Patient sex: M
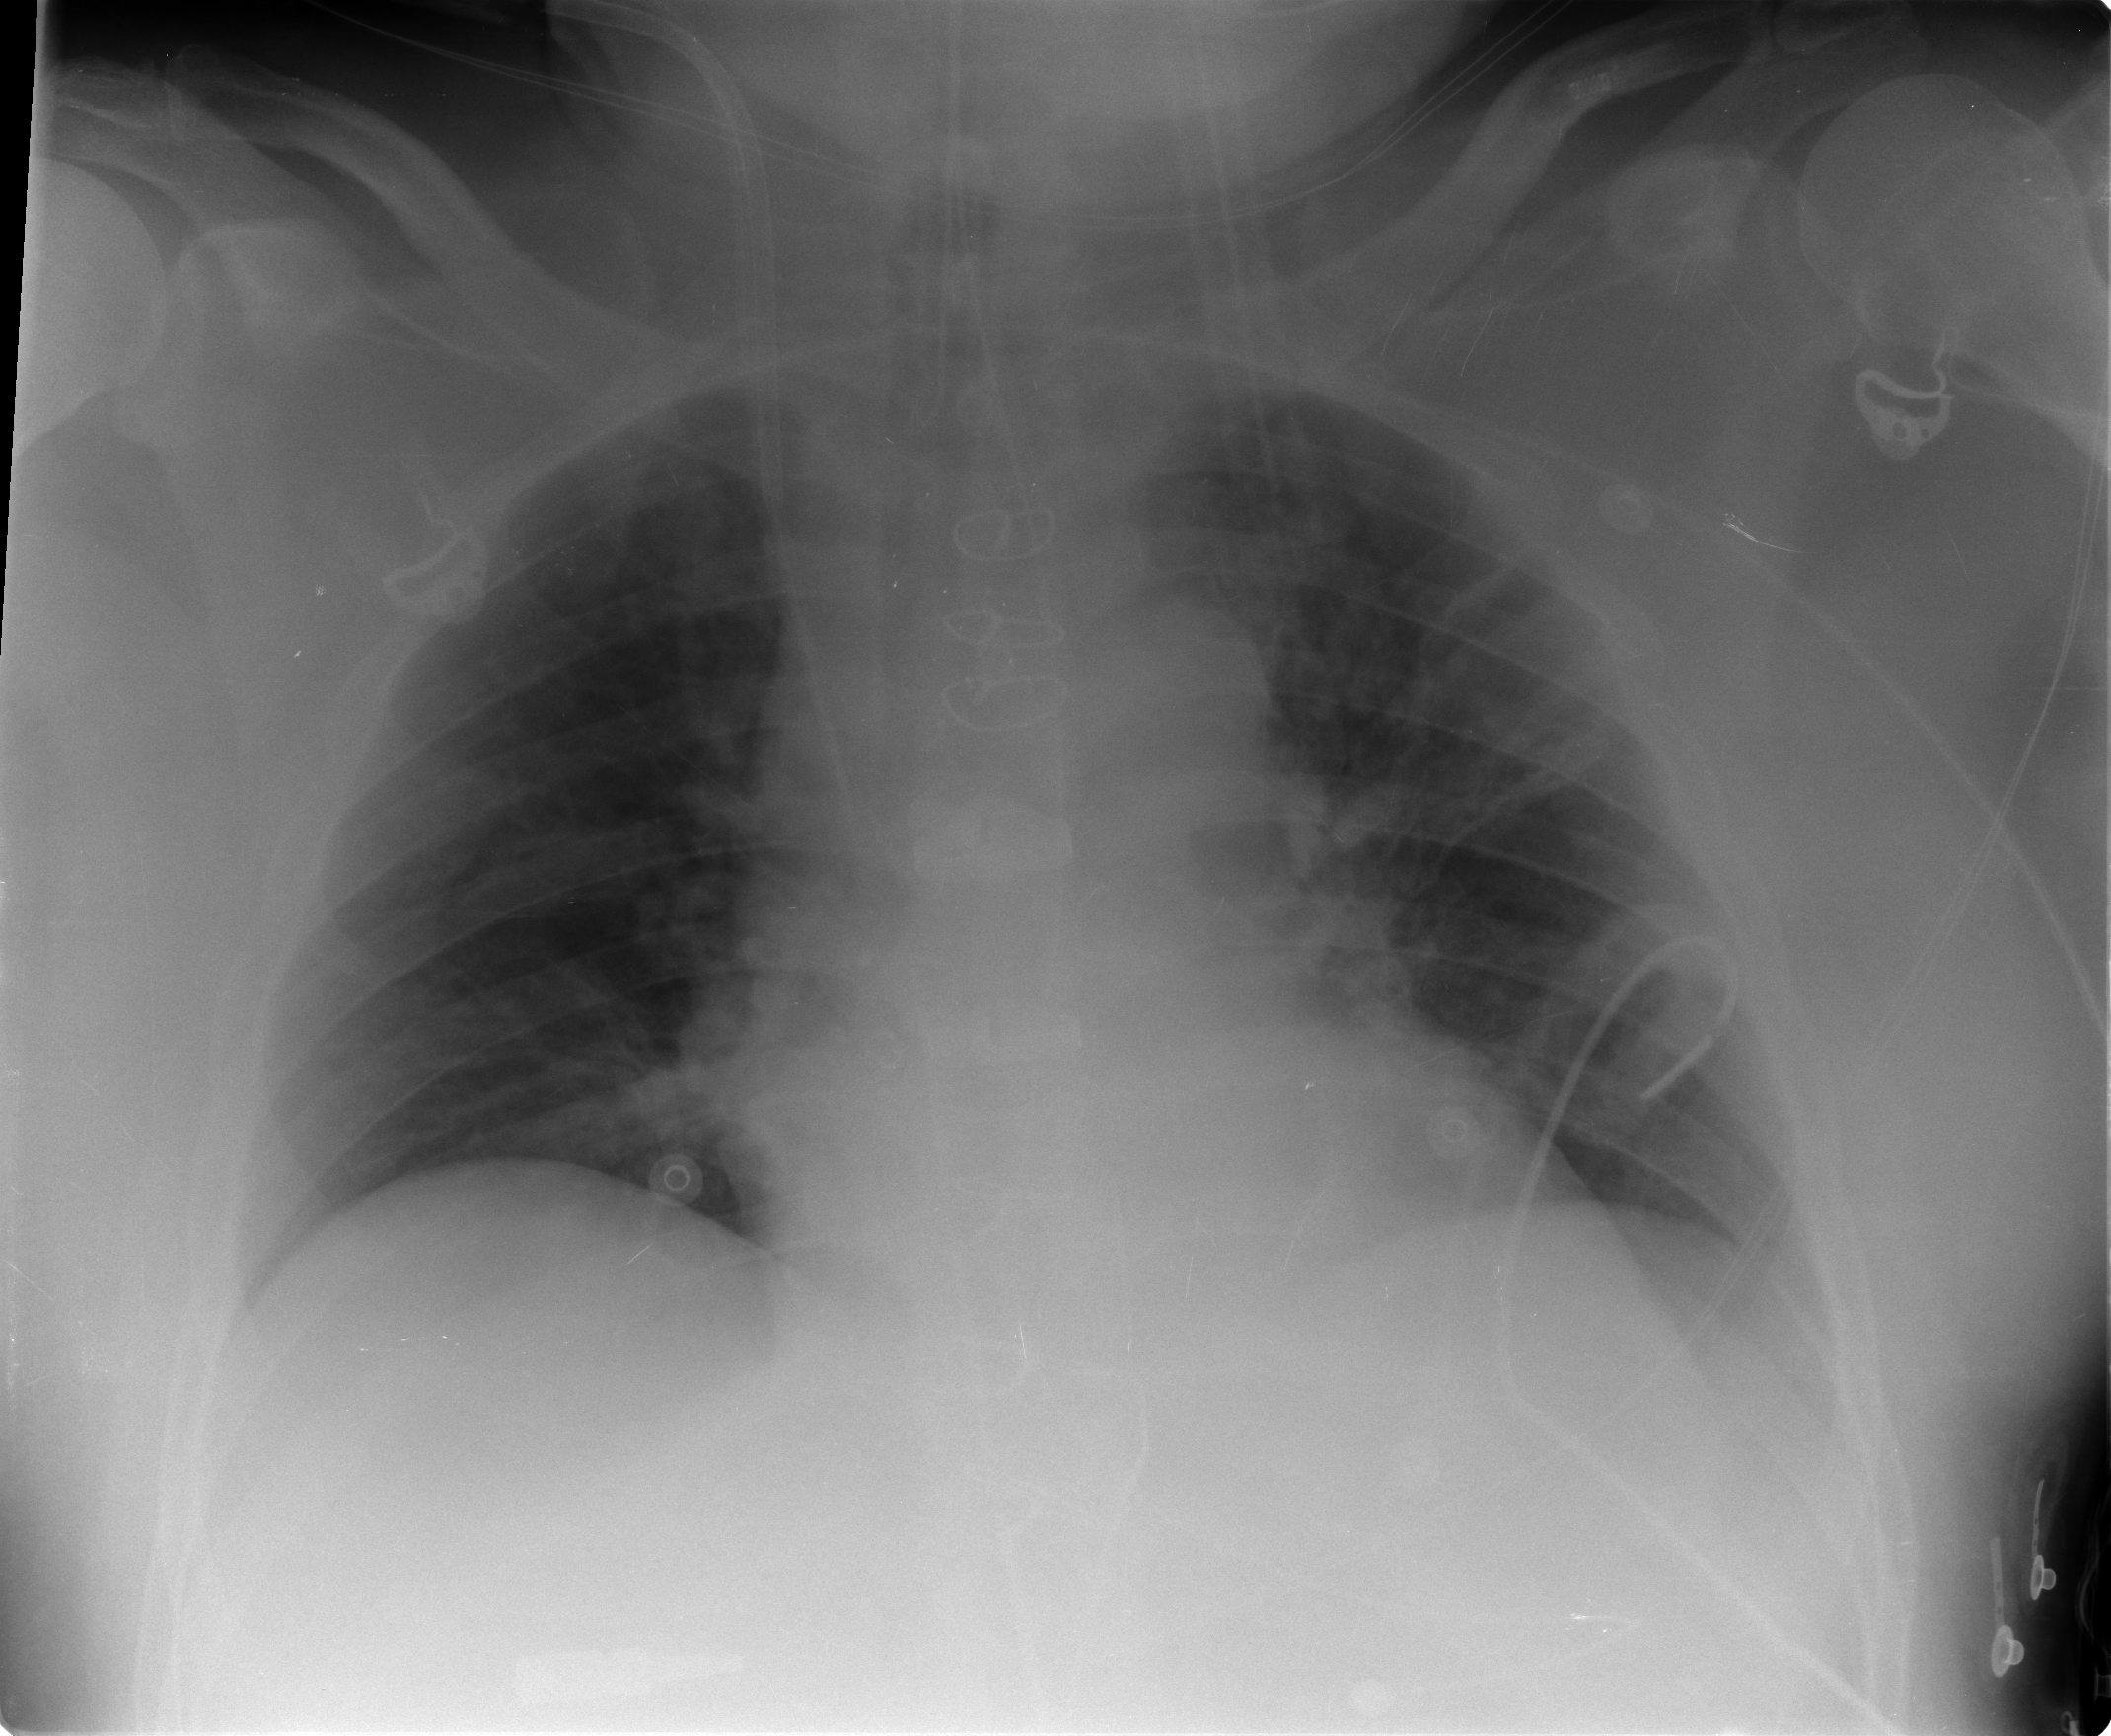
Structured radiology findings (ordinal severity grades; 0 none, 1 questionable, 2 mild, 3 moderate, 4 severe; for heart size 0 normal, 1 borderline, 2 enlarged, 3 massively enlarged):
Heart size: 0
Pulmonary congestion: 0
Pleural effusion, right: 0
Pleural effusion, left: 0
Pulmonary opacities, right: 0
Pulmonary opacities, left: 2
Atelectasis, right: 0
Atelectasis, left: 2